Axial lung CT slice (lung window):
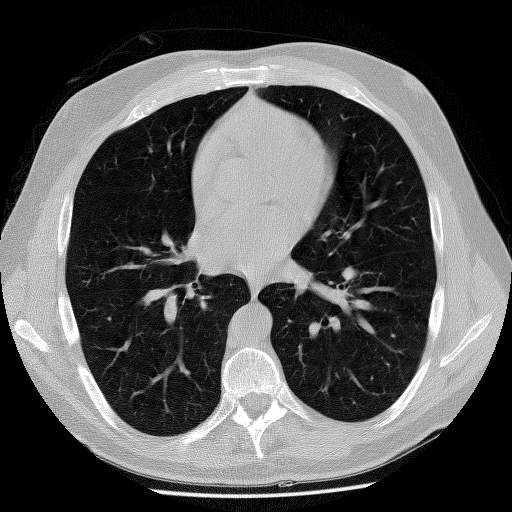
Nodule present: no